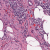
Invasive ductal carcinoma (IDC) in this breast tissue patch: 1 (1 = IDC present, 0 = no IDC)